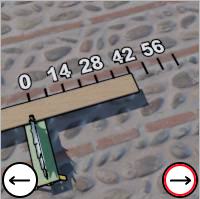
Task: length
Answer: 42
First scale value: 14.0